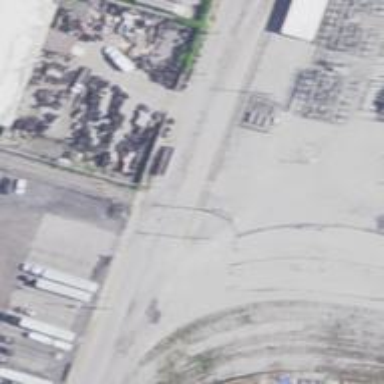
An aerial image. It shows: Abandoned railway yard.